Question: Find the variance in the following histogram, where the data are distributed only above tens and the height of the histogram is an integer multiple of 5. Keep the result of the variance as an integer.
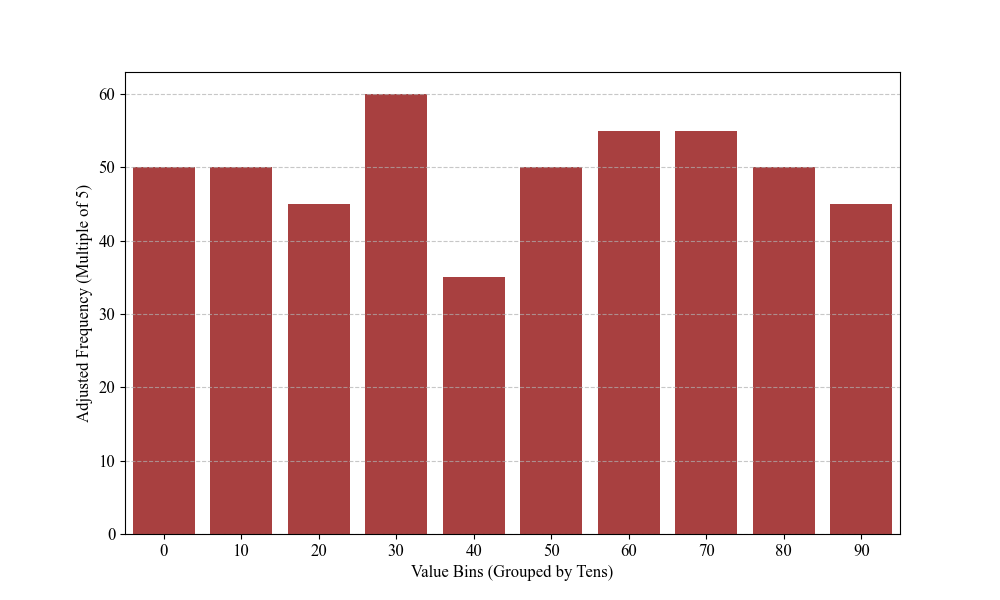
Answer: 819